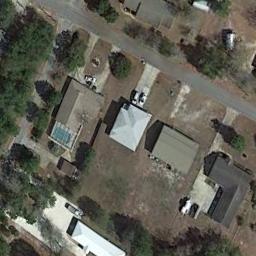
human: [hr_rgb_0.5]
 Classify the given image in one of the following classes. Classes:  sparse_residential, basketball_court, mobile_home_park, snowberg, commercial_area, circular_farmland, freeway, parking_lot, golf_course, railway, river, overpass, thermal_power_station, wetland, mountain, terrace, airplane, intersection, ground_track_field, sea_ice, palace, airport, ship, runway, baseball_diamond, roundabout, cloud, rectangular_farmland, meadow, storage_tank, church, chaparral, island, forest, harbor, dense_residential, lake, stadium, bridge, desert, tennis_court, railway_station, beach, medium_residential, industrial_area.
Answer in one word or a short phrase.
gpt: medium_residential